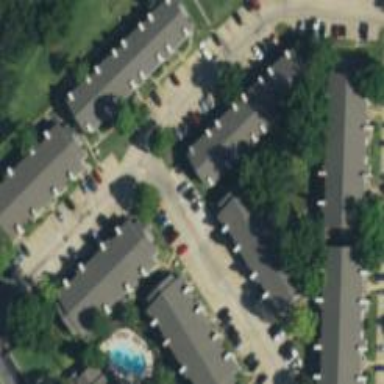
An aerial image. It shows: Living street.